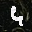
Label: 4